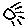
Label: sun